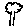
Label: tree